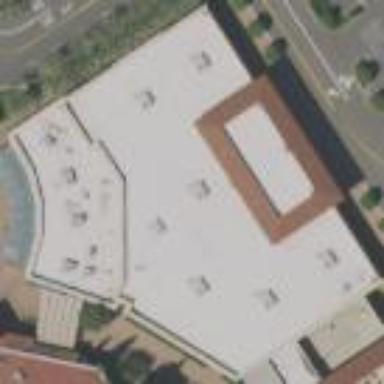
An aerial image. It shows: Retail building.